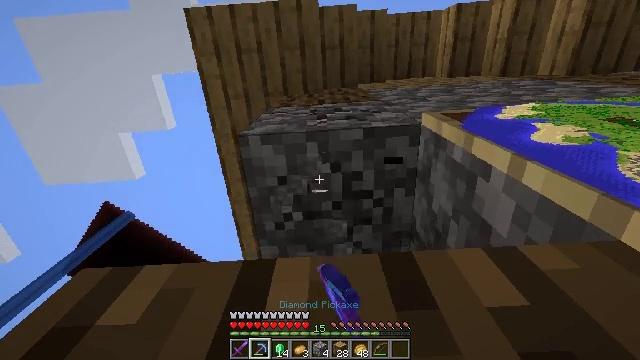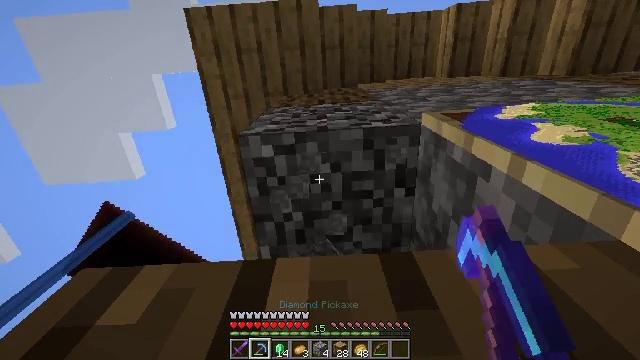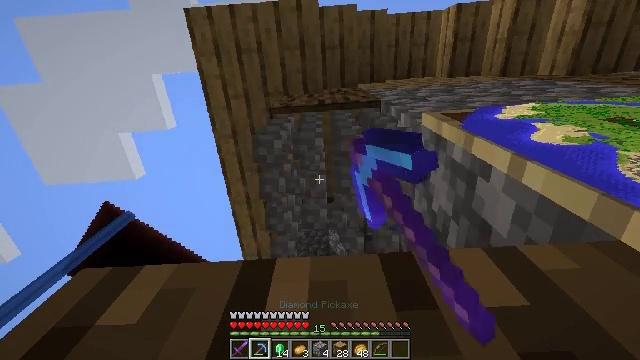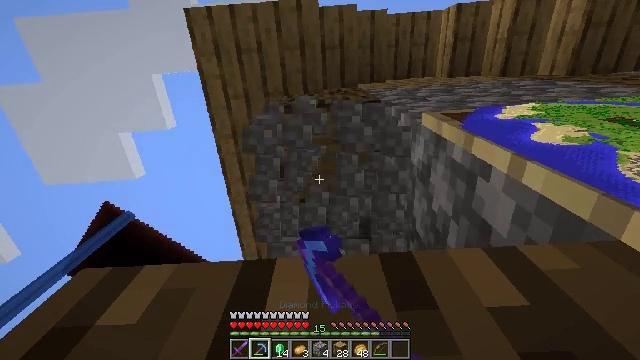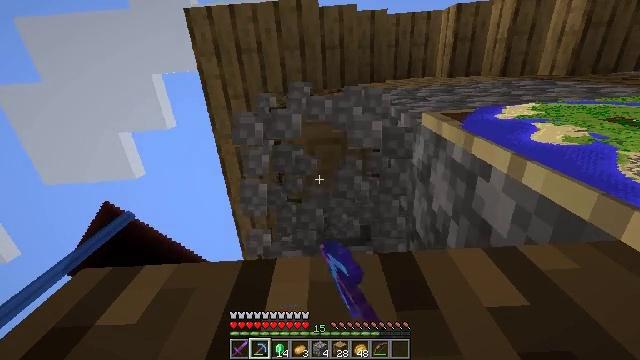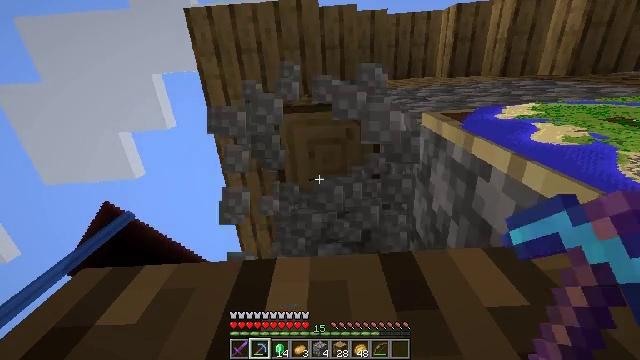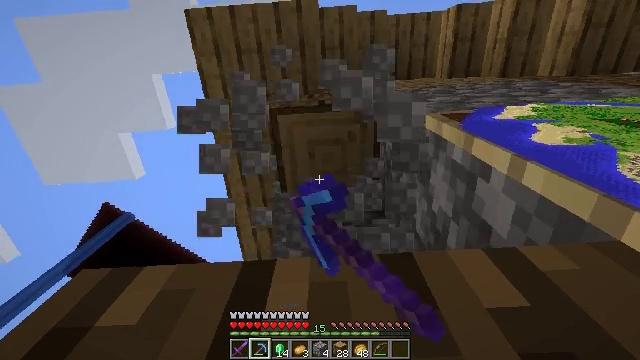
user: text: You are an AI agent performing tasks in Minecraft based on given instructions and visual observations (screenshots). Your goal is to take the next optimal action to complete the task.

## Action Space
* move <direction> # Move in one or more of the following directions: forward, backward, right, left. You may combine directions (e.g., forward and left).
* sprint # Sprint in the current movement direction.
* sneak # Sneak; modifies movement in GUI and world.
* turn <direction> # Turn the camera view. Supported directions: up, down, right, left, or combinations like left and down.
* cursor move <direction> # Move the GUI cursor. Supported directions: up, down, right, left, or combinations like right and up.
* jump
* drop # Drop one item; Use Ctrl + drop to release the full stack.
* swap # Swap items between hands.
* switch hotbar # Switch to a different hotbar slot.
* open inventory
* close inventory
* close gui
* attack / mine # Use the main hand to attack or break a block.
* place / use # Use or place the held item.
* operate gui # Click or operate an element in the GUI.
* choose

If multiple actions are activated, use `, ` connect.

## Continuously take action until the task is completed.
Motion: motion action
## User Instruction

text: Collect cobblestone blocks for construction.
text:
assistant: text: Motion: attack / mine
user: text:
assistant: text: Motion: attack / mine
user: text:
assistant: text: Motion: attack / mine
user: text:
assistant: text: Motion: attack / mine
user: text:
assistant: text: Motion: attack / mine
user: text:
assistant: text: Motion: no_op
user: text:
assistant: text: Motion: no_op